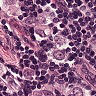
Metastatic tissue present: yes